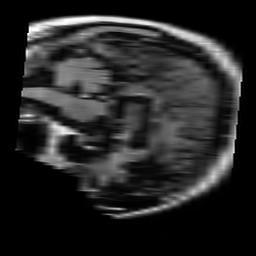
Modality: FLAIR
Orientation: sagittal
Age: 72
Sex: male
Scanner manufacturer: philips
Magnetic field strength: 1.5 T
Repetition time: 10 s
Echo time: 0.11 s